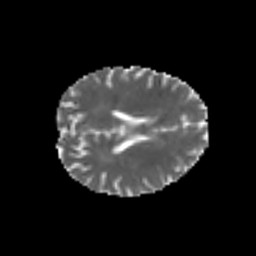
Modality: MD
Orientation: axial
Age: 25
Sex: male
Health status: healthy